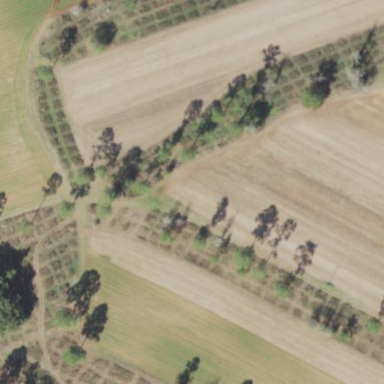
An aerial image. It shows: Orchard.